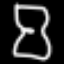
Label: hourglass